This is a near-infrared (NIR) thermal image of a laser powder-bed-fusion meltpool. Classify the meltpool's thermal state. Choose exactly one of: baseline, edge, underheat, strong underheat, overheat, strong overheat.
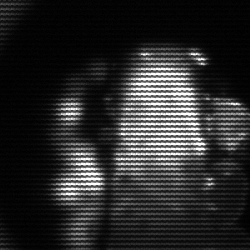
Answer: strong underheat